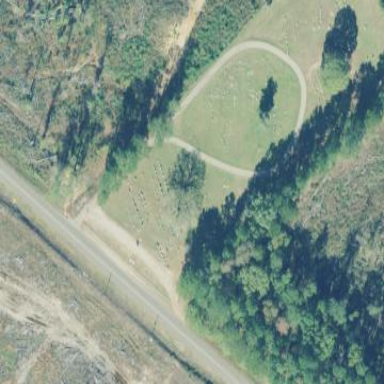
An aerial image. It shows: Cemetery.